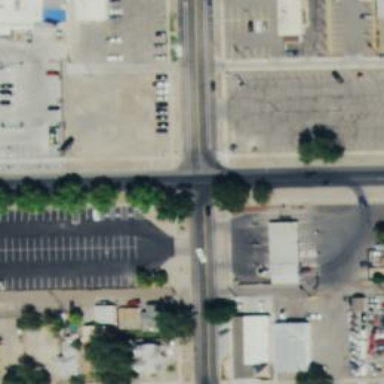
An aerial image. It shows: Parking space.